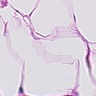
Metastatic tissue present: no